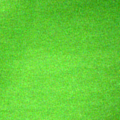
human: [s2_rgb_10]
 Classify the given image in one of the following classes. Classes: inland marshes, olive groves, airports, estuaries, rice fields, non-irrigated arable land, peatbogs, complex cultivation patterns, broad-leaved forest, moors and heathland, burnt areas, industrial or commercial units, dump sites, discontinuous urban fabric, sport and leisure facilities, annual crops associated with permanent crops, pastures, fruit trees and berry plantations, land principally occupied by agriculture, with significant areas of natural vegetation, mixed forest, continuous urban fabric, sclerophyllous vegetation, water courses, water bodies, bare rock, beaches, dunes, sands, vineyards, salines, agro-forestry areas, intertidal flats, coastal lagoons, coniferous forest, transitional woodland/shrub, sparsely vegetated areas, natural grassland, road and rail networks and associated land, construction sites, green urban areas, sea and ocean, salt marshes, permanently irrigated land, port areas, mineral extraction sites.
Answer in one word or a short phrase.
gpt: coastal lagoons